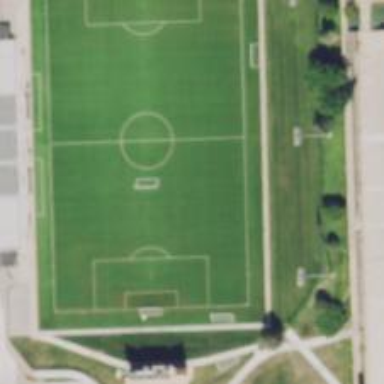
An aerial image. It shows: Artificial turf soccer pitch for leisure sports.